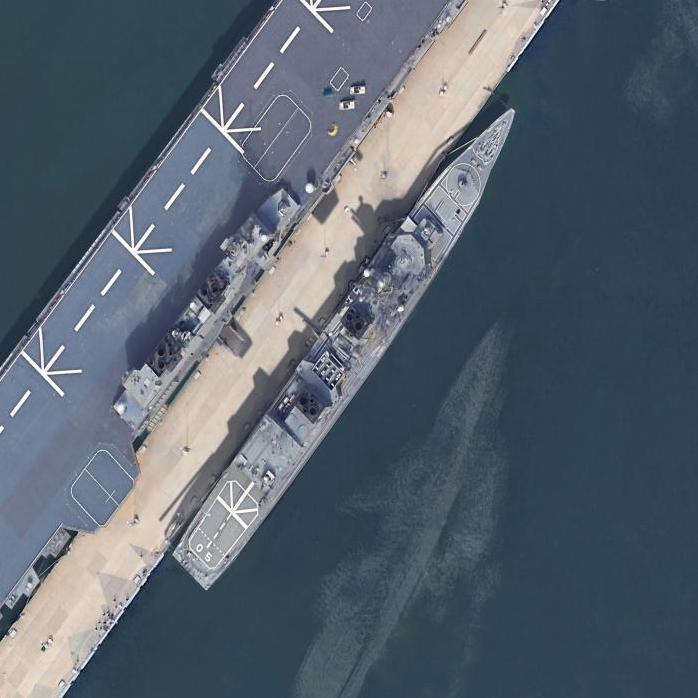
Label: cruiser